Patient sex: F
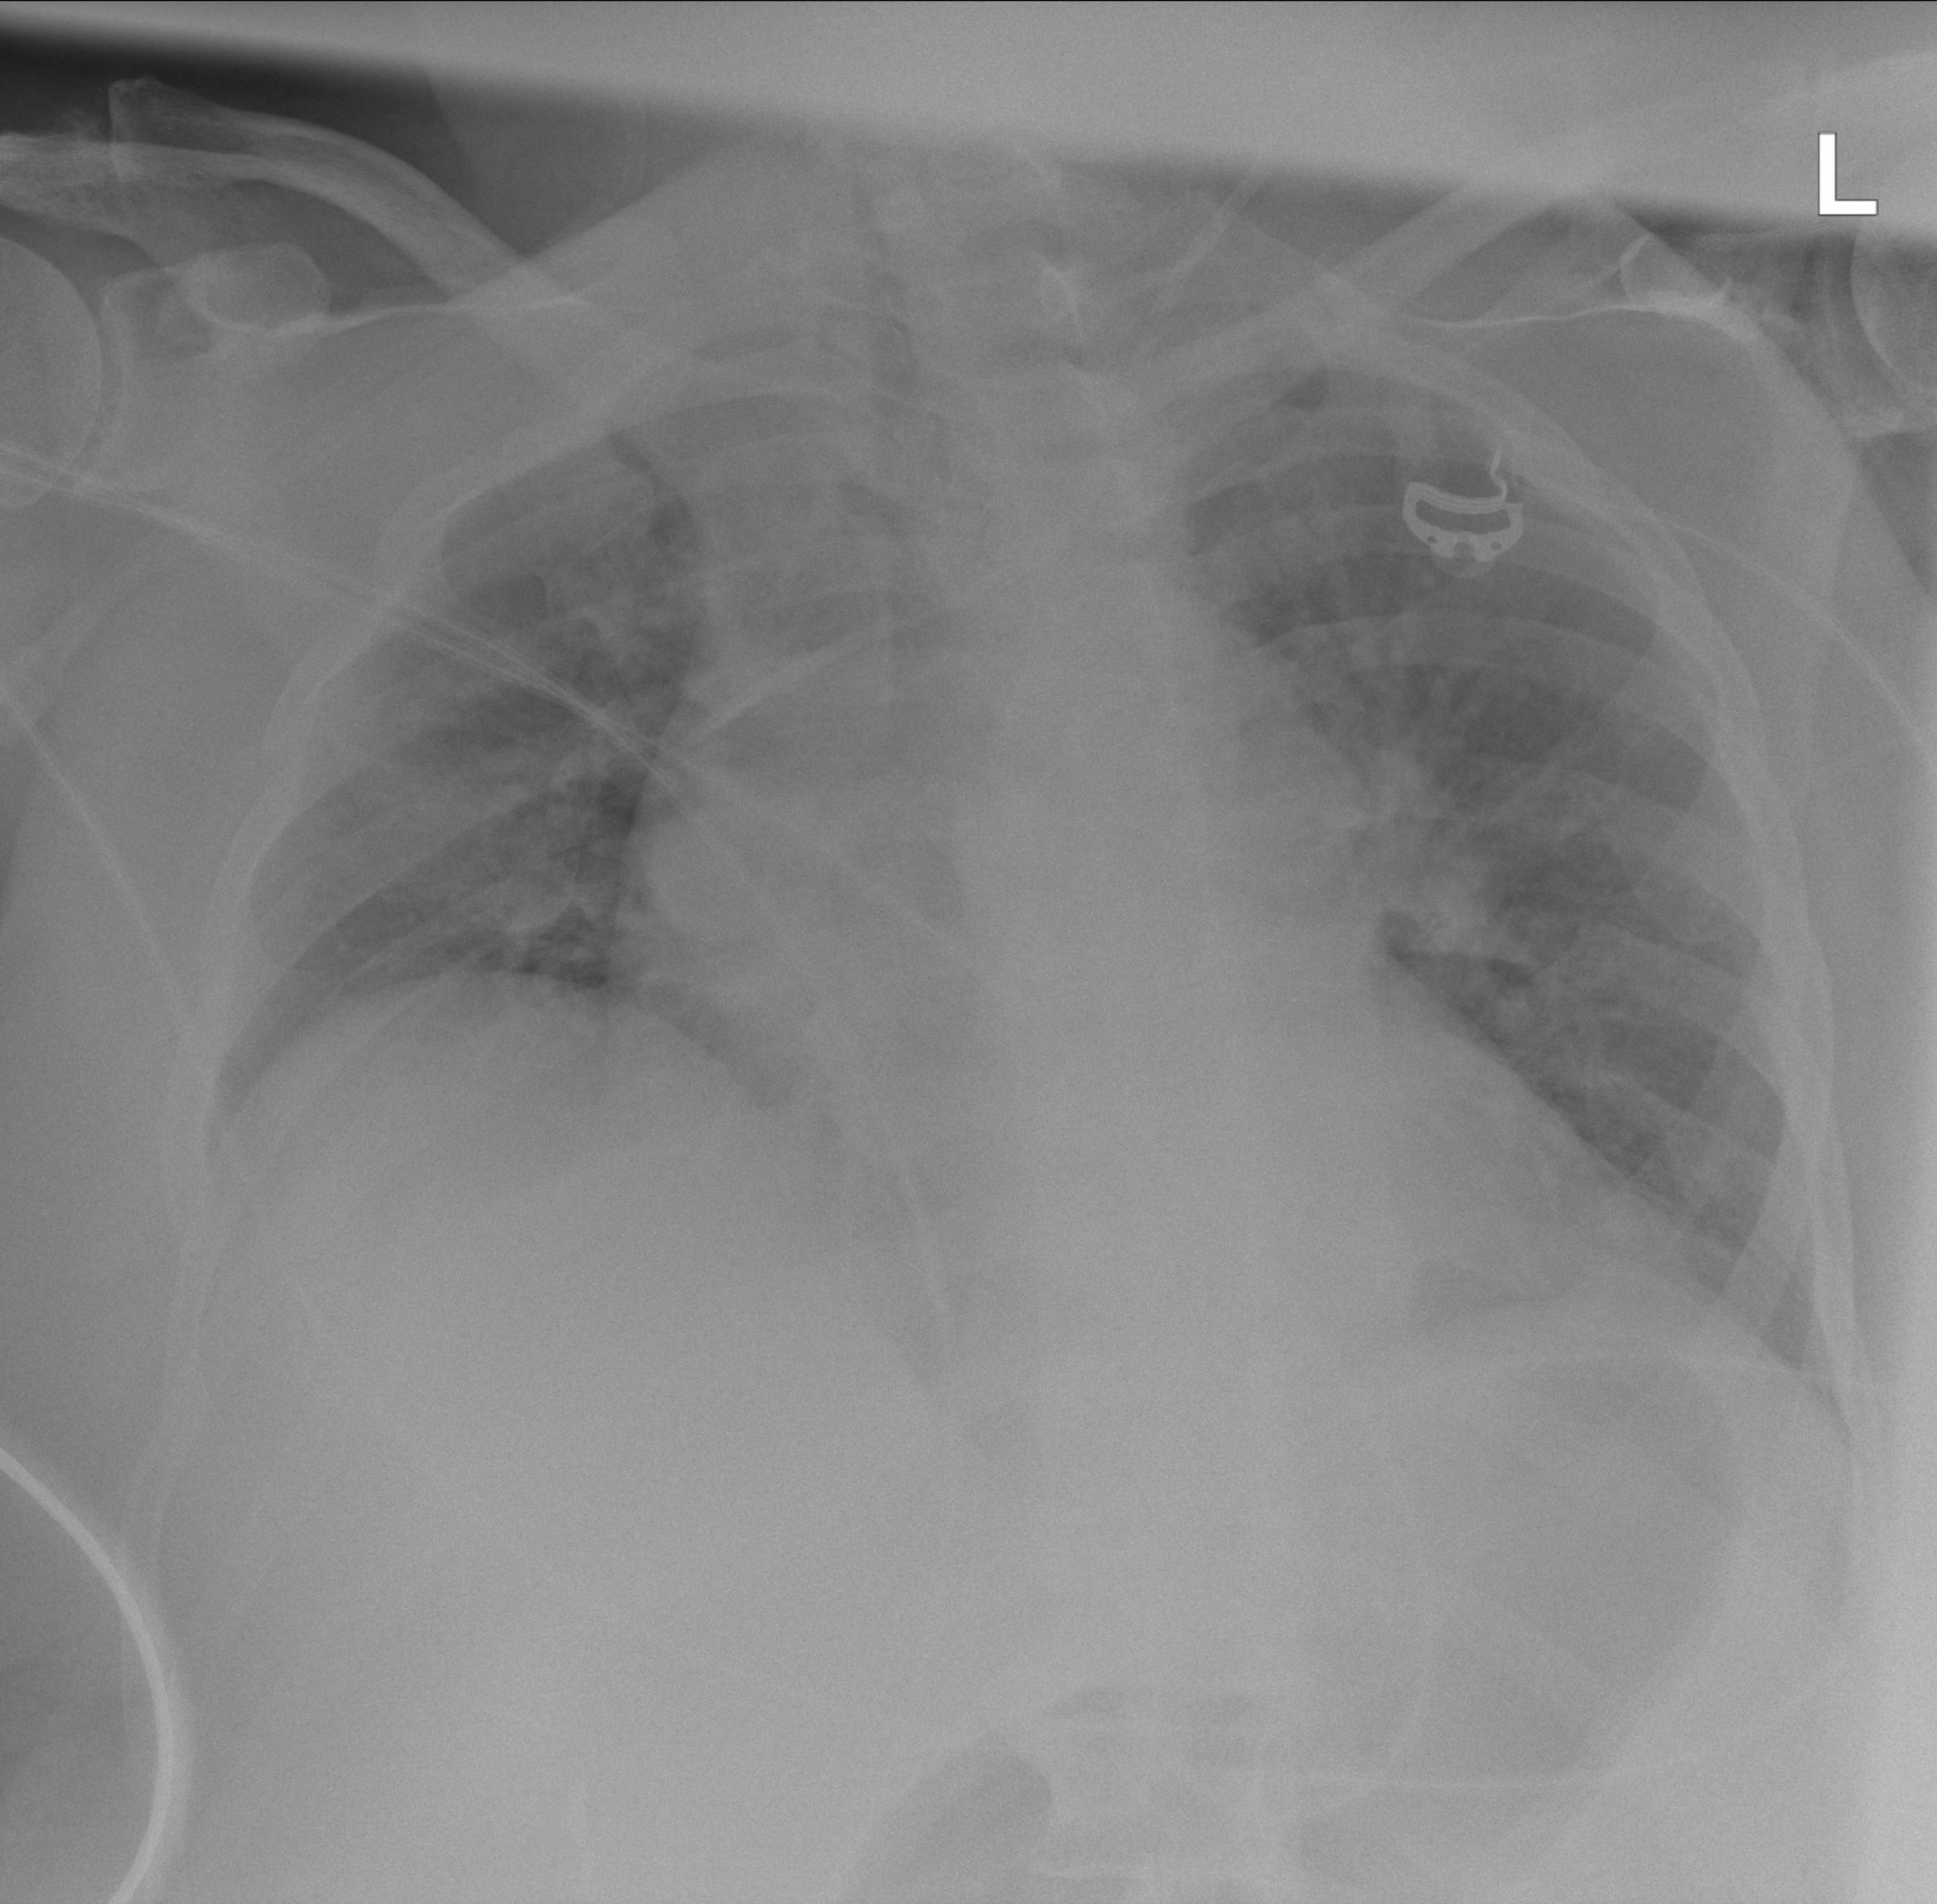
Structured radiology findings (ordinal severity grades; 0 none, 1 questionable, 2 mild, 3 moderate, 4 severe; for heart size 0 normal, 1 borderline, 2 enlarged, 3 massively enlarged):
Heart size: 1
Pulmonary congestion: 2
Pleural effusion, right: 0
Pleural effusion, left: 1
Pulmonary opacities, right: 0
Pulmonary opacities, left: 0
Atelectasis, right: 0
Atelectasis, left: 1